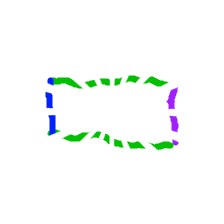
Shape: rectangle